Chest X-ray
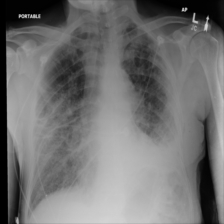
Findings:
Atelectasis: negative
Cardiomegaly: negative
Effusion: negative
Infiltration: negative
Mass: negative
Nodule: negative
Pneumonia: negative
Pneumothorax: negative
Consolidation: negative
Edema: negative
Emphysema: positive
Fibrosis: negative
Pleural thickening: negative
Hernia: negative